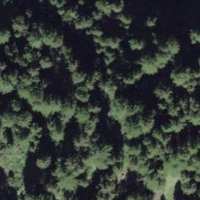
EUNIS habitat code: 43
Species observed at this site:
Stenurella melanura